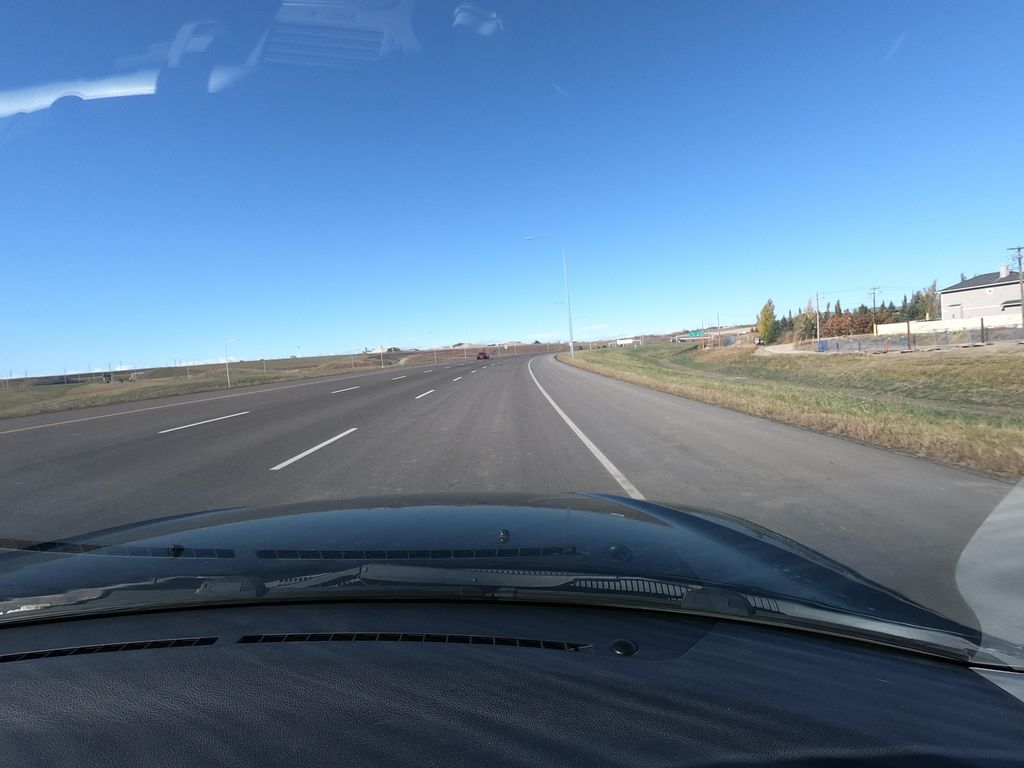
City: calgary